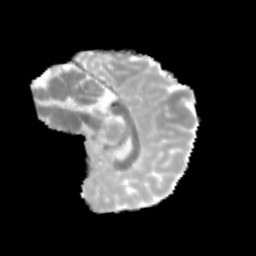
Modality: MD
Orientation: sagittal
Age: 9
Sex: male
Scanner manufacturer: siemens
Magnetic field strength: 3 T
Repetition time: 3.8 s
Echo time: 0.07 s